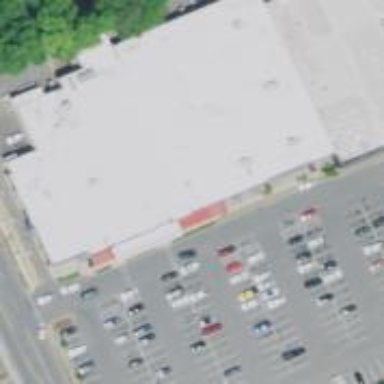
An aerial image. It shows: Supermarket.